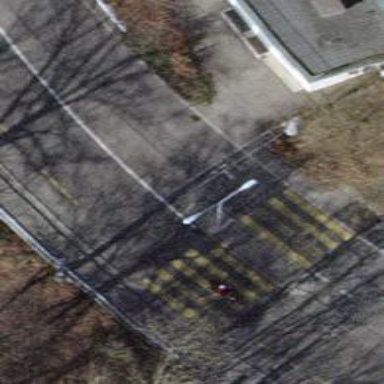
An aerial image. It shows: Secondary road with asphalt surface. There are sidewalks on both sides and trolley wires above.